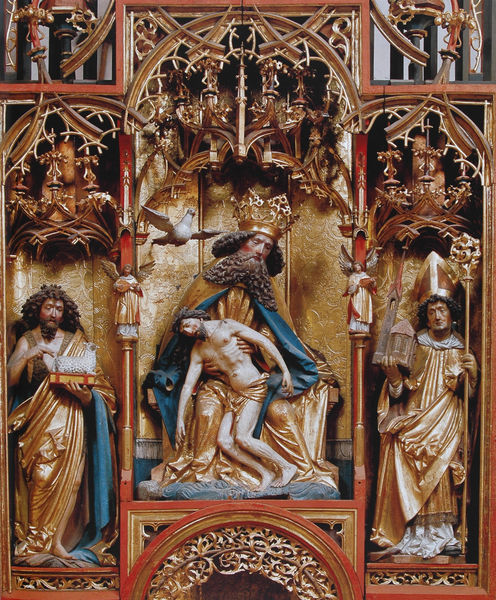
Titel: Hochaltar, Mittelschrein
Künstler: Jörg Lederer
Standort: Latsch im Vintschgau
Institution: Spitalkirche Heilig Geist
Schlagwörter: blau, gott, himmel, nackt, umhang, sitzen, grau, holz, hut, marmor, männer, säulen, rot, ornament, bart, architektur, bibel, gesicht, johannes, rahmen, taube, täufer, kirche, gold, mantel, drei, gewänder, vater, gotik, krone, locken, engel, ranken, farbig, bogen, stab, rand, figuren, bischof, könig, papst, thron, detail, verzierung, faltenwurf, schoß, foto, bögen, lamm, schaf, buch, religion, altar, hochaltar, schnitzerei, skulpturen, leib, plastiken, statuen, gotisch, christus, jesus, sterben, leiden, heiliger, tiara, heilige, opfer, gefasst, schatulle, gothik, petrus, grablegung, goldgrund, geschnitzt, ornat, geist, got, johannes der täufer, gesprenge, dreifaltigkeit, schnitzaltar, apostel, heiliger geist, blauer umhang, gottvater, nikolaus, dreieinigkeit, gottes, hiochaltar, lendentusch, trhon, uhang